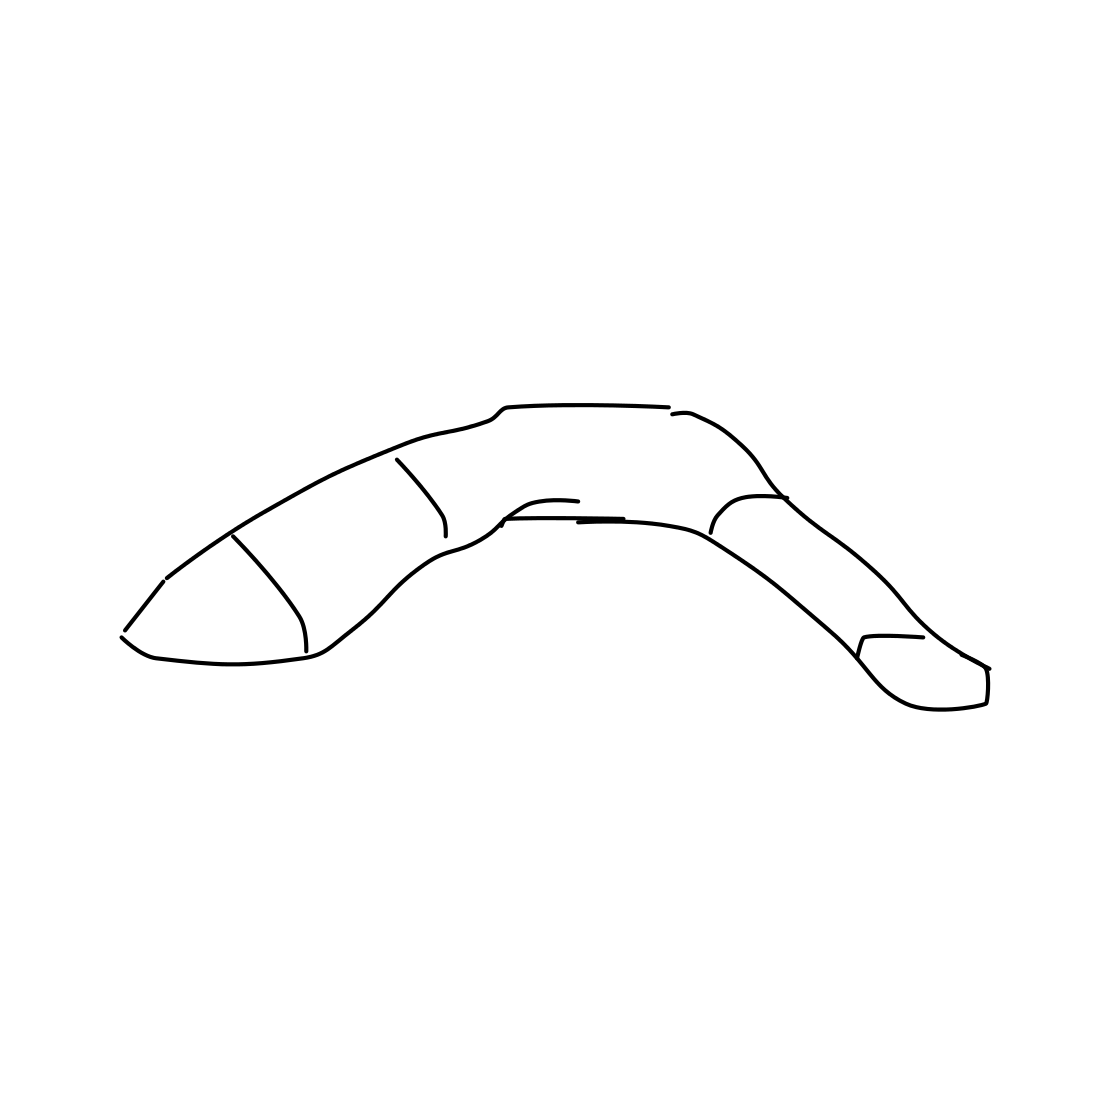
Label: boomerang